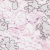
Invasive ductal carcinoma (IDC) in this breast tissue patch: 0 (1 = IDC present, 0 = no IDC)